Aerial crown-view tile of a tropical tree (Barro Colorado Island, Panama), acquired 20250715:
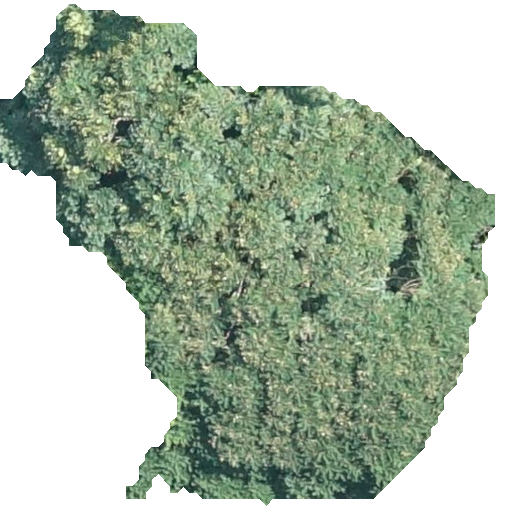
Species: Jacaranda copaia
GBIF accepted scientific name: Jacaranda copaia
Crown area: 226.742 m²